Question: I have three tables
1. UserInfo (U-id,U-name)
2. Skill(S-id,S-Name) and a bridge table between them (cause they have many to many relationship)
3. UserSkill(U-id,S-id)
I want to write a query to find users with same skills
for example this is a sample data in UserSkill table
'''
U-id S-id
1 1
1 2
1 7
2 1
2 6
'''
so the result would be like this
'''
UserName1 UserName2 SkillName
A B Java
'''

ad this is my query
'''
{select ui.UserName,ui2.UserName,SkillName
from
UserSkill us1 inner join UserSkill us2
on us1.SkillID = us2.SkillID and us1.UserID <> us2.UserID
inner join UsersINFO UI
on ui.UserID = us1.UserID
inner join UsersINFO ui2
on ui2.UserID = us2.UserID
inner join Skill s
on s.SkillID = us2.SkillID}
'''
I want to know whether anyone knows a better way to write the query
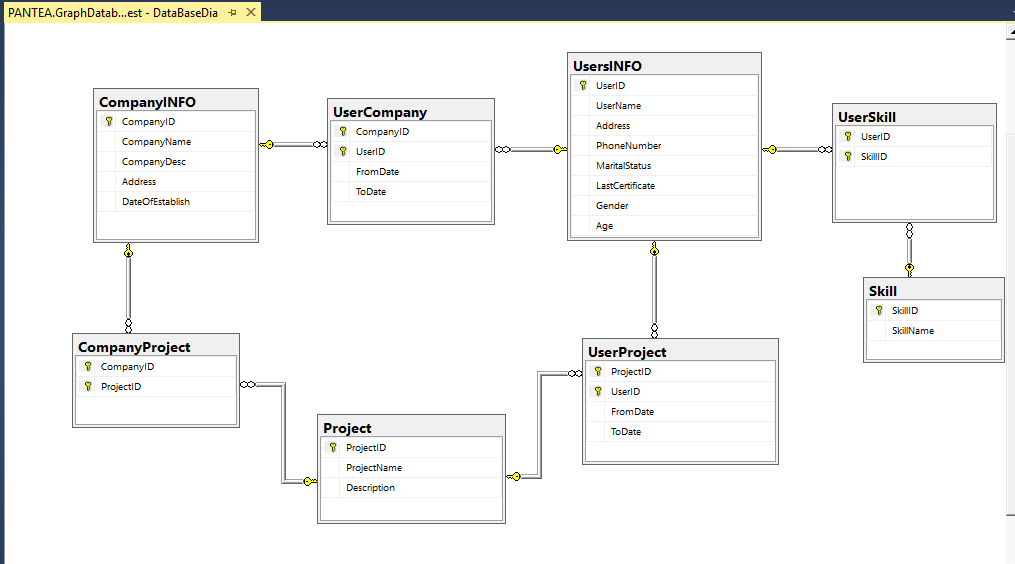
Answer: You just need to add 'Where ui.UserName<ui2.UserName' at the end
'''
select ui.UserName,ui2.UserName,SkillName
from
UserSkill us1 inner join UserSkill us2
on us1.SkillID = us2.SkillID and us1.UserID <> us2.UserID
inner join UsersINFO UI
on ui.UserID = us1.UserID
inner join UsersINFO ui2
on ui2.UserID = us2.UserID
inner join Skill s
on s.SkillID = us2.SkillID
Where ui.UserName<ui2.UserName
'''
Output
'''
UserName UserName SkillName
A B Java
'''
Live Demo
> <URL>